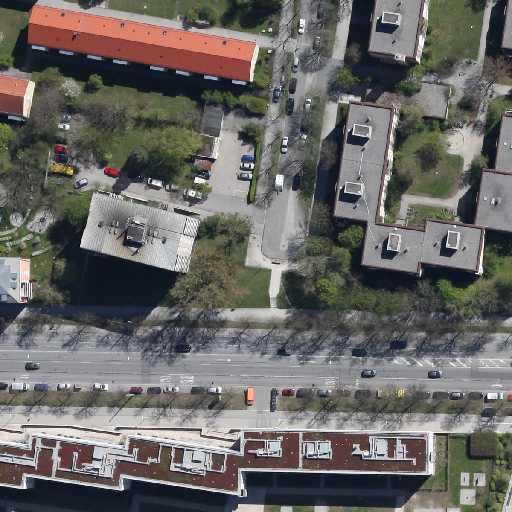
Referring expression: truck in the parking area